You are looking at the continuous-wavelet transform of a rotating shaft's vibration signal. Based on the visible evidence, which rotor condition applies: normal, misalignment, unbalance, looseness?
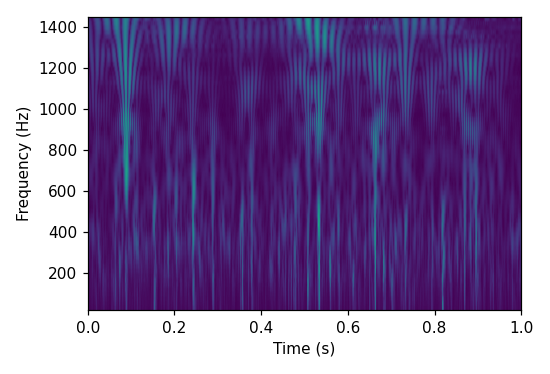
Answer: normal